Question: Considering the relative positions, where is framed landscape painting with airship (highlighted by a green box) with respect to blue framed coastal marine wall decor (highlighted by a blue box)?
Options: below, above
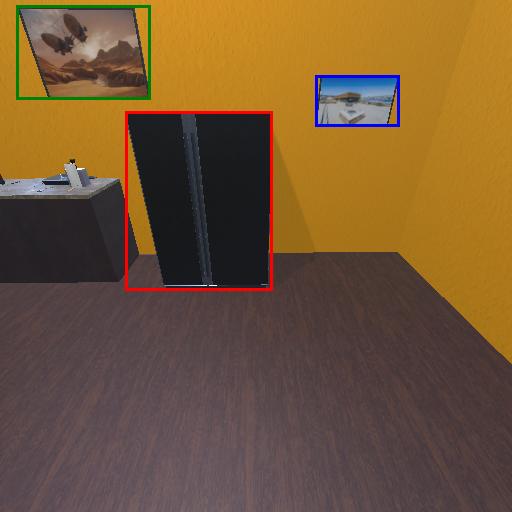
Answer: below